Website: walmart
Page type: review-order
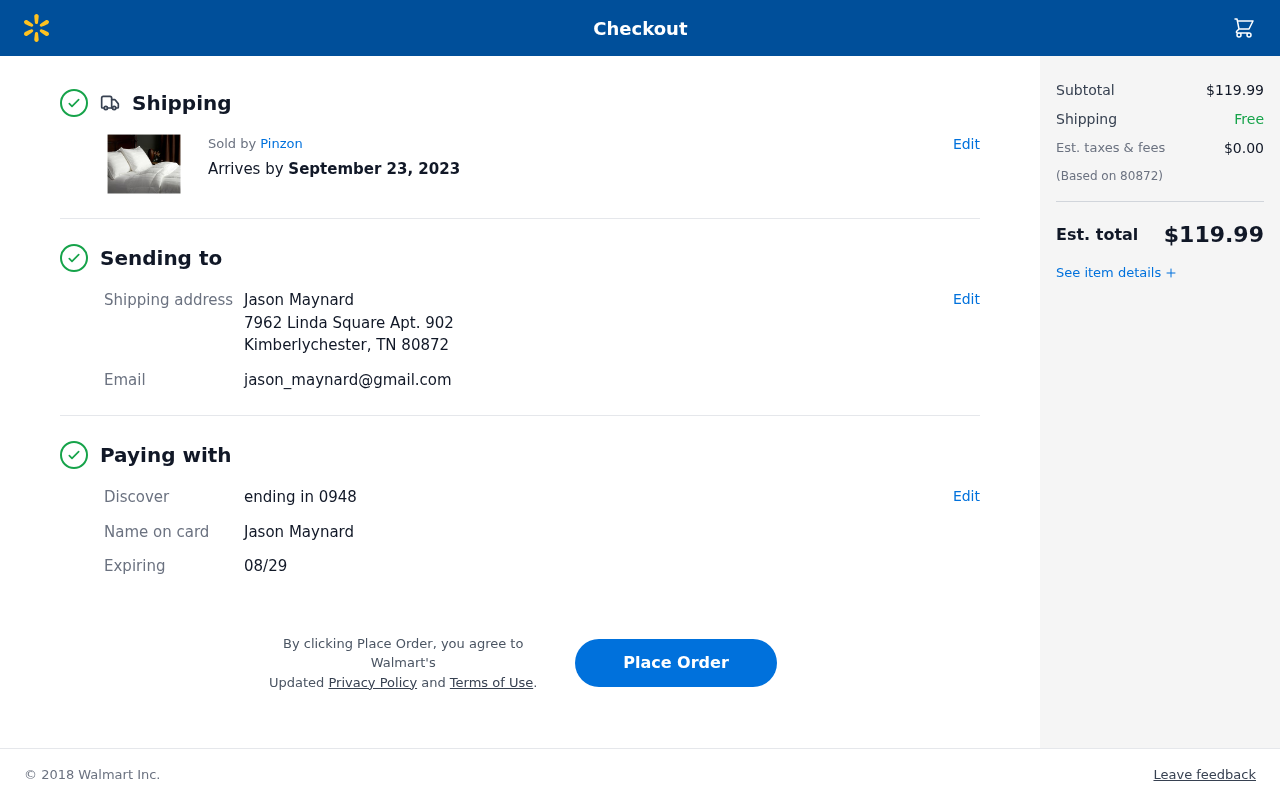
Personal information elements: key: PII_CARD_EXPIRY
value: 08/29
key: PII_CARD_LAST4
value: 0948
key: PII_CARD_TYPE
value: Discover
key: PII_CITY_STATE_ZIP
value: Kimberlychester, TN 80872
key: PII_EMAIL
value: jason_maynard@gmail.com
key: PII_FULLNAME
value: Jason Maynard
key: PII_FULLNAME2
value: Jason Maynard
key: PII_POSTCODE
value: (Based on 80872)
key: PII_STREET
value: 7962 Linda Square Apt. 902
Product elements: key: PRODUCT1_BRAND
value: Pinzon
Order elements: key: ORDER_DELIVERY_DATE
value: September 23, 2023
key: ORDER_SUBTOTAL
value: $119.99
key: ORDER_TAX
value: $0.00
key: ORDER_TOTAL
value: $119.99